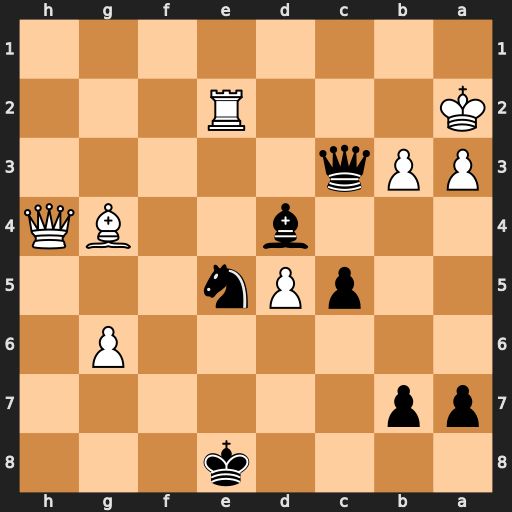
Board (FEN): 4k3/pp6/6P1/2pPn3/3b2BQ/PPq5/K3R3/8
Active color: b
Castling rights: -
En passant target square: -
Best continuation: Qa1#